Question: The auto layout "picker" looks like the image bellow:

But what if I only want to target iphone 6 plus and Ipad?
I use the constraints in order to only target 3.5 - 4.7" displays.
But what should I use in order to only target iphone 6 plus / ipad? - The do target them but would that not also overwrite the rules set in ?
What I want to do is to increase spacing between three labels when the app runs on a iphone 6 plus or ipad. Also to note, my app only runs in portrait mode if that matters.
thanks in advance,
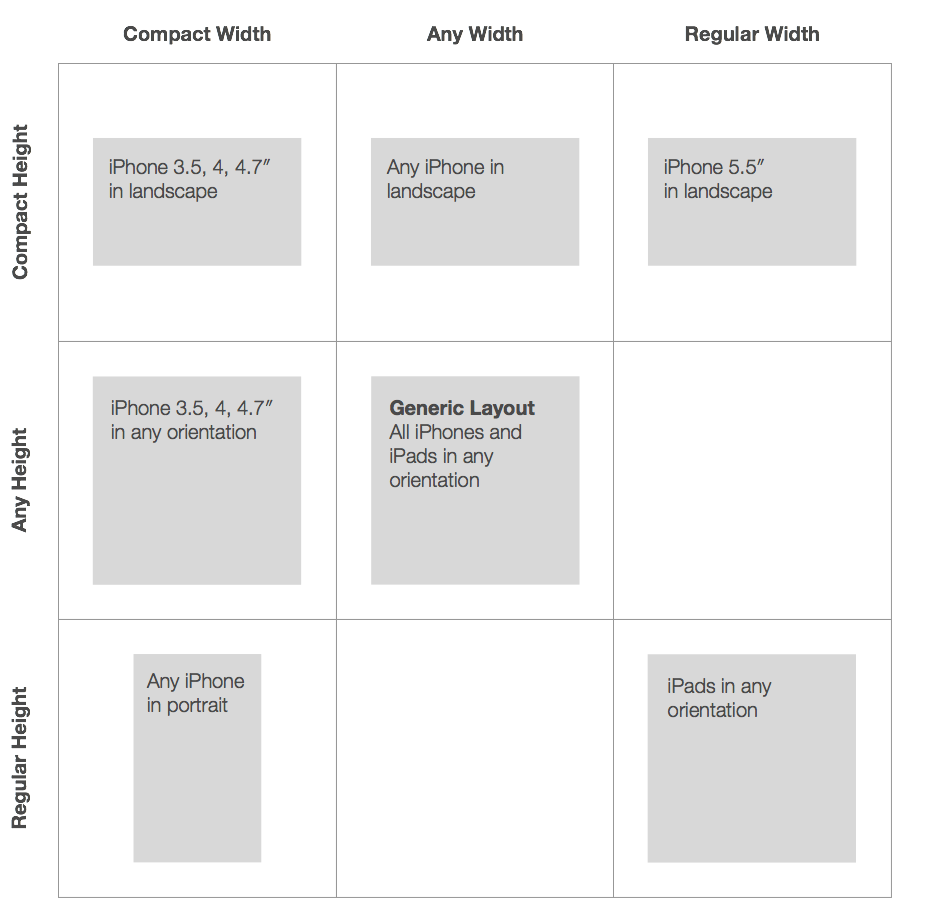
Answer: You shouldn't categorize autolayout via device, but rather by class sizes. This was a HUGE emphasis this year at WWDC due to the new iOS 9 iPad multitasking feature discussed at the keynote.
I recommend trying the following idea for your layout. Note this is just a visual interpretation of what you need to implement in IB.
All three labels have equal width constraint
'|---[first label, maxwidth = x]--[second label]--[third label]---|'
This will make all three labels have the same width and be evenly spaced across. This approach helps with all class sizes of compact width | compact height, etc. If you need help finding a way to do even spacing between, trying adding filler views:
'|[uiview][first label, maxwidth = x][uiview][second label][uiview][third label][uiview]|'
Each '[uiview]' in this case will have the same width as well with a background color of clear this way the margining between the labels will be even and these views aren't "seen" but help with autolayout.
If you need help with this auto layout implementation please let me know in the comments.